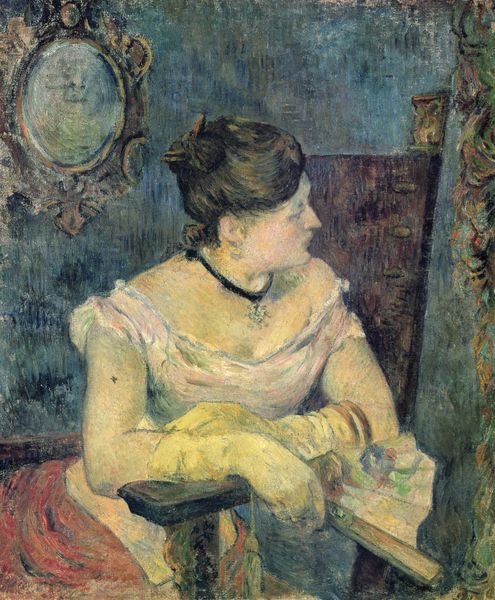
Titel: Porträt der Mme Gauguin im Abendkleid
Künstler: Paul Gauguin
Standort: Oslo
Institution: Nasjonalgalleriet
Schlagwörter: blau, gemälde, hand, kopf, schatten, weiß, gelb, grün, impressionismus, mädchen, ocker, sitzen, abend, ausschnitt, braun, brust, busen, decolte, degas, finger, frankreich, frau, frisur, haar, handschuh, handschuhe, holz, kleid, mund, nase, ohr, orange, pastell, profil, raum, renoir, schmuck, schwarz, stuhl, zeichnung, zimmer, blick, dame, rose, rot, ball, beige, fächer, muster, rock, tanz, jung, wand, arm, arme, augen, band, bluse, falten, knoten, rahmen, samt, bild, bildnis, goldrahmen, hals, hände, portrait, porträt, spiegel, vorhang, öl, pastos, auge, haare, sessel, sitzend, theater, brosche, dekoltee, kinn, lippe, lippen, locke, locken, rosa, schultern, stilleben, brüste, dutt, seitlich, armlehne, lehne, balett, ballet, ballett, halsband, farben, kette, van gogh, bank, loge, dick, tapete, monet, stuhllehne, manet, kordel, hochsteckfrisur, warten, aufstützen, halskette, striche, abendkleid, fecher, schulterfrei, buch, gogh, kreuz, portait, knien, wartend, pinsel, gedreht, fleck, halbprofil, anhänger, amulett, brief, umschauen, konvex, weich, fin de siecle, dekolte, ballkleid, gestrichelt, mal, wenden, muttermal, tattoo, monate, umsehen, samtband, sizen, ballabend, konvexer spiegel, fien de siecle, vrouw met waaier, porträtz, süielge